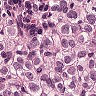
Metastatic tissue present: yes